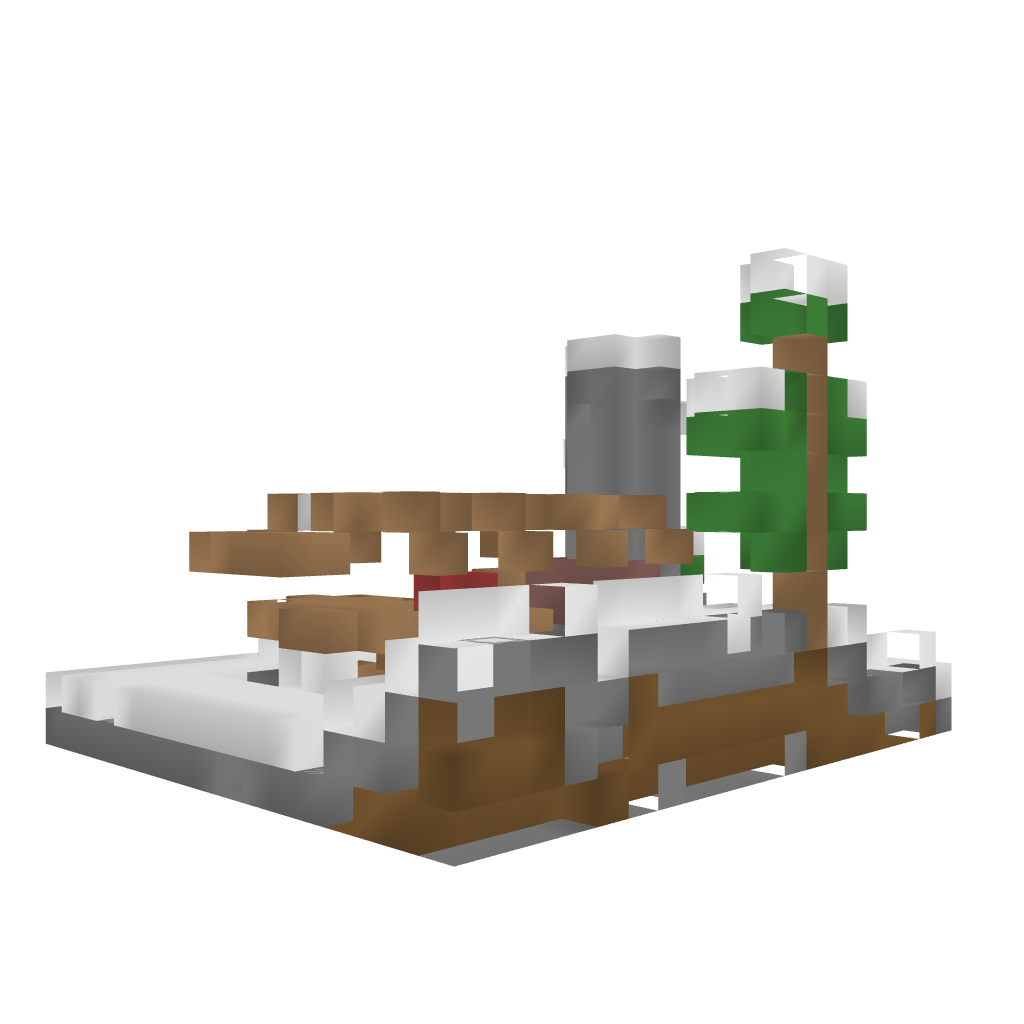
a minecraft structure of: Christmas House bad low quality